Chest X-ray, PA view. Patient: 64 years old, sex M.
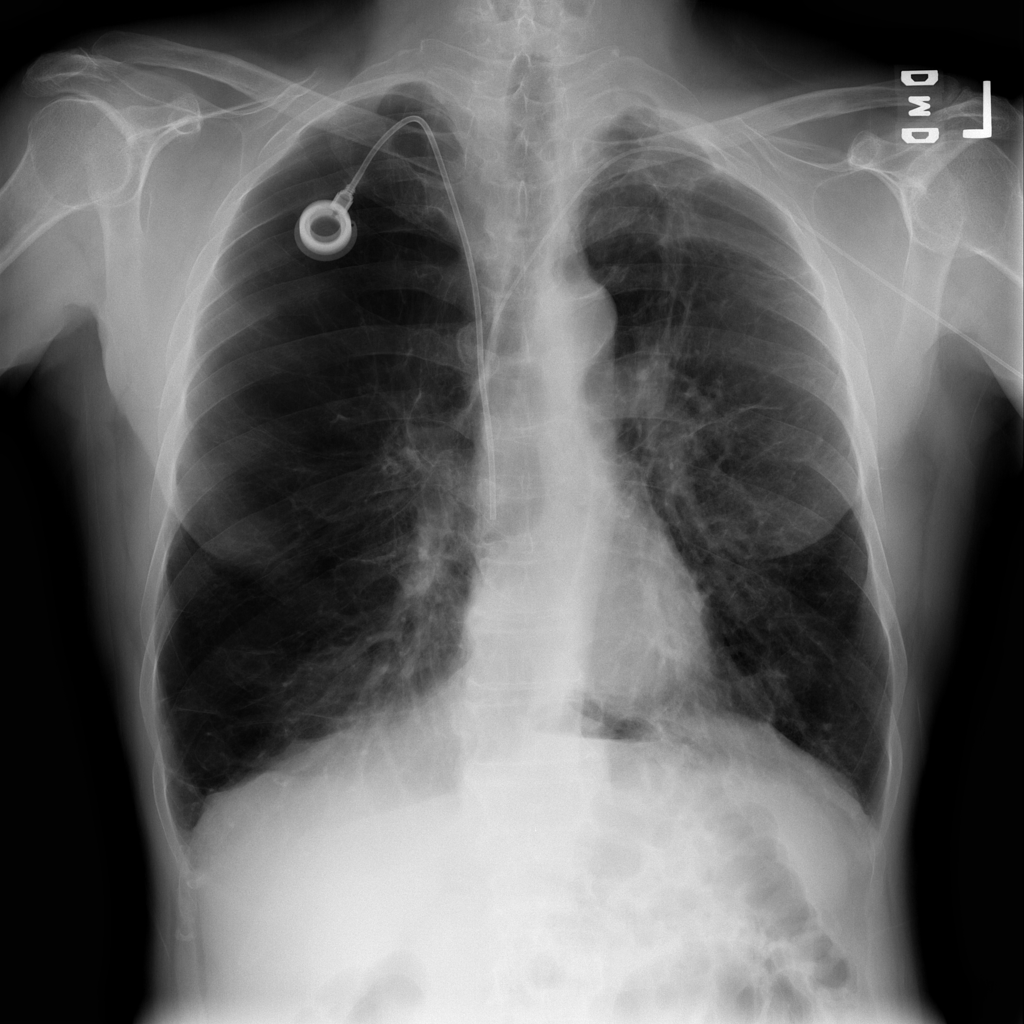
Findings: Emphysema, Fibrosis, Hernia, Mass